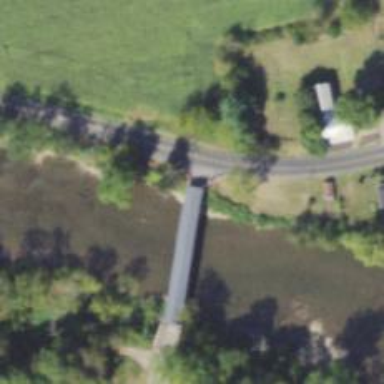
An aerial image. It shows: Covered bridge on unclassified road.